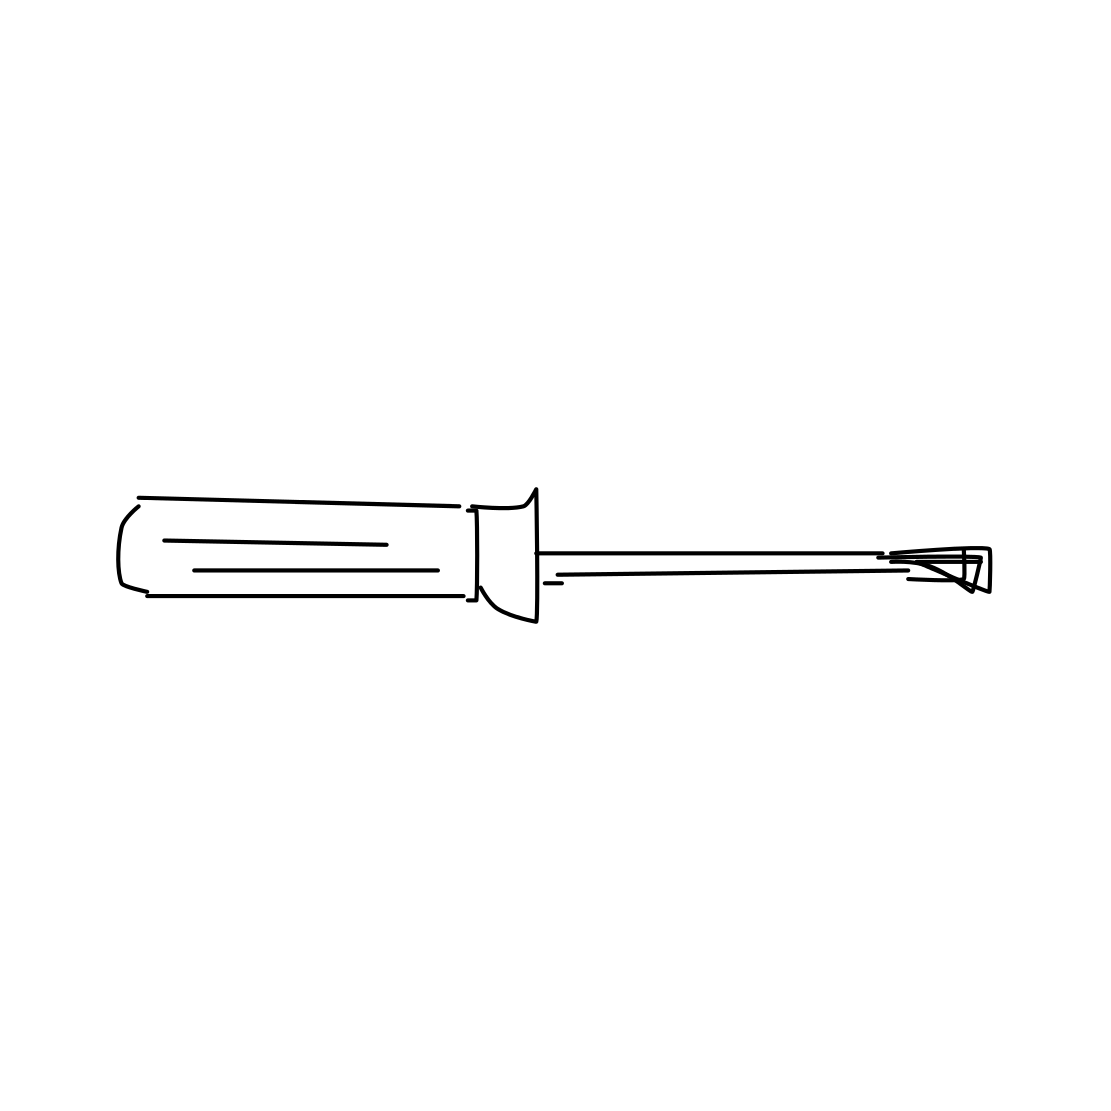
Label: screwdriver